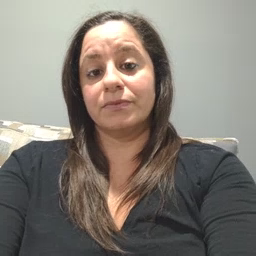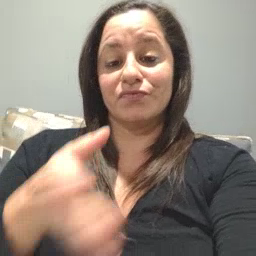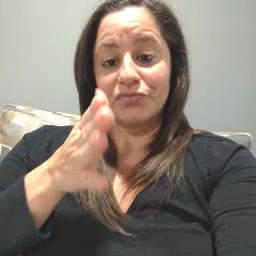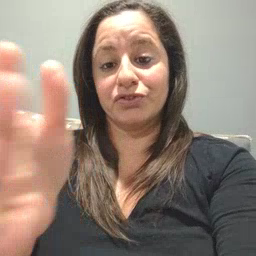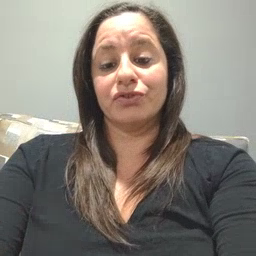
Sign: fish